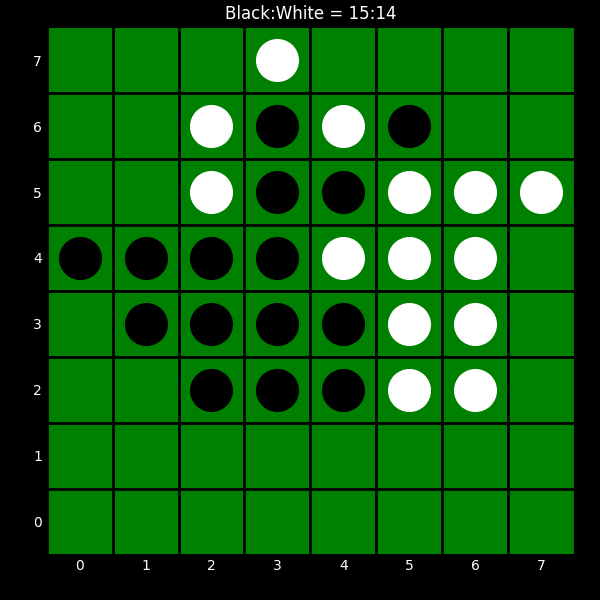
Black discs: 15
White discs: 14